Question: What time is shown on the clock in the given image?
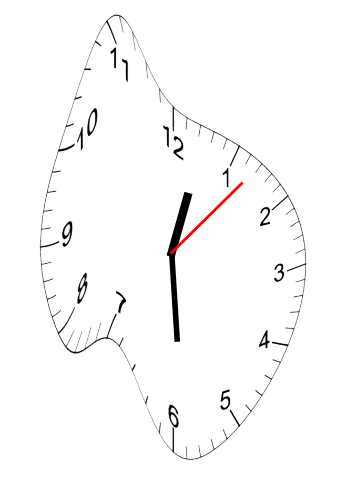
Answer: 12:29:07